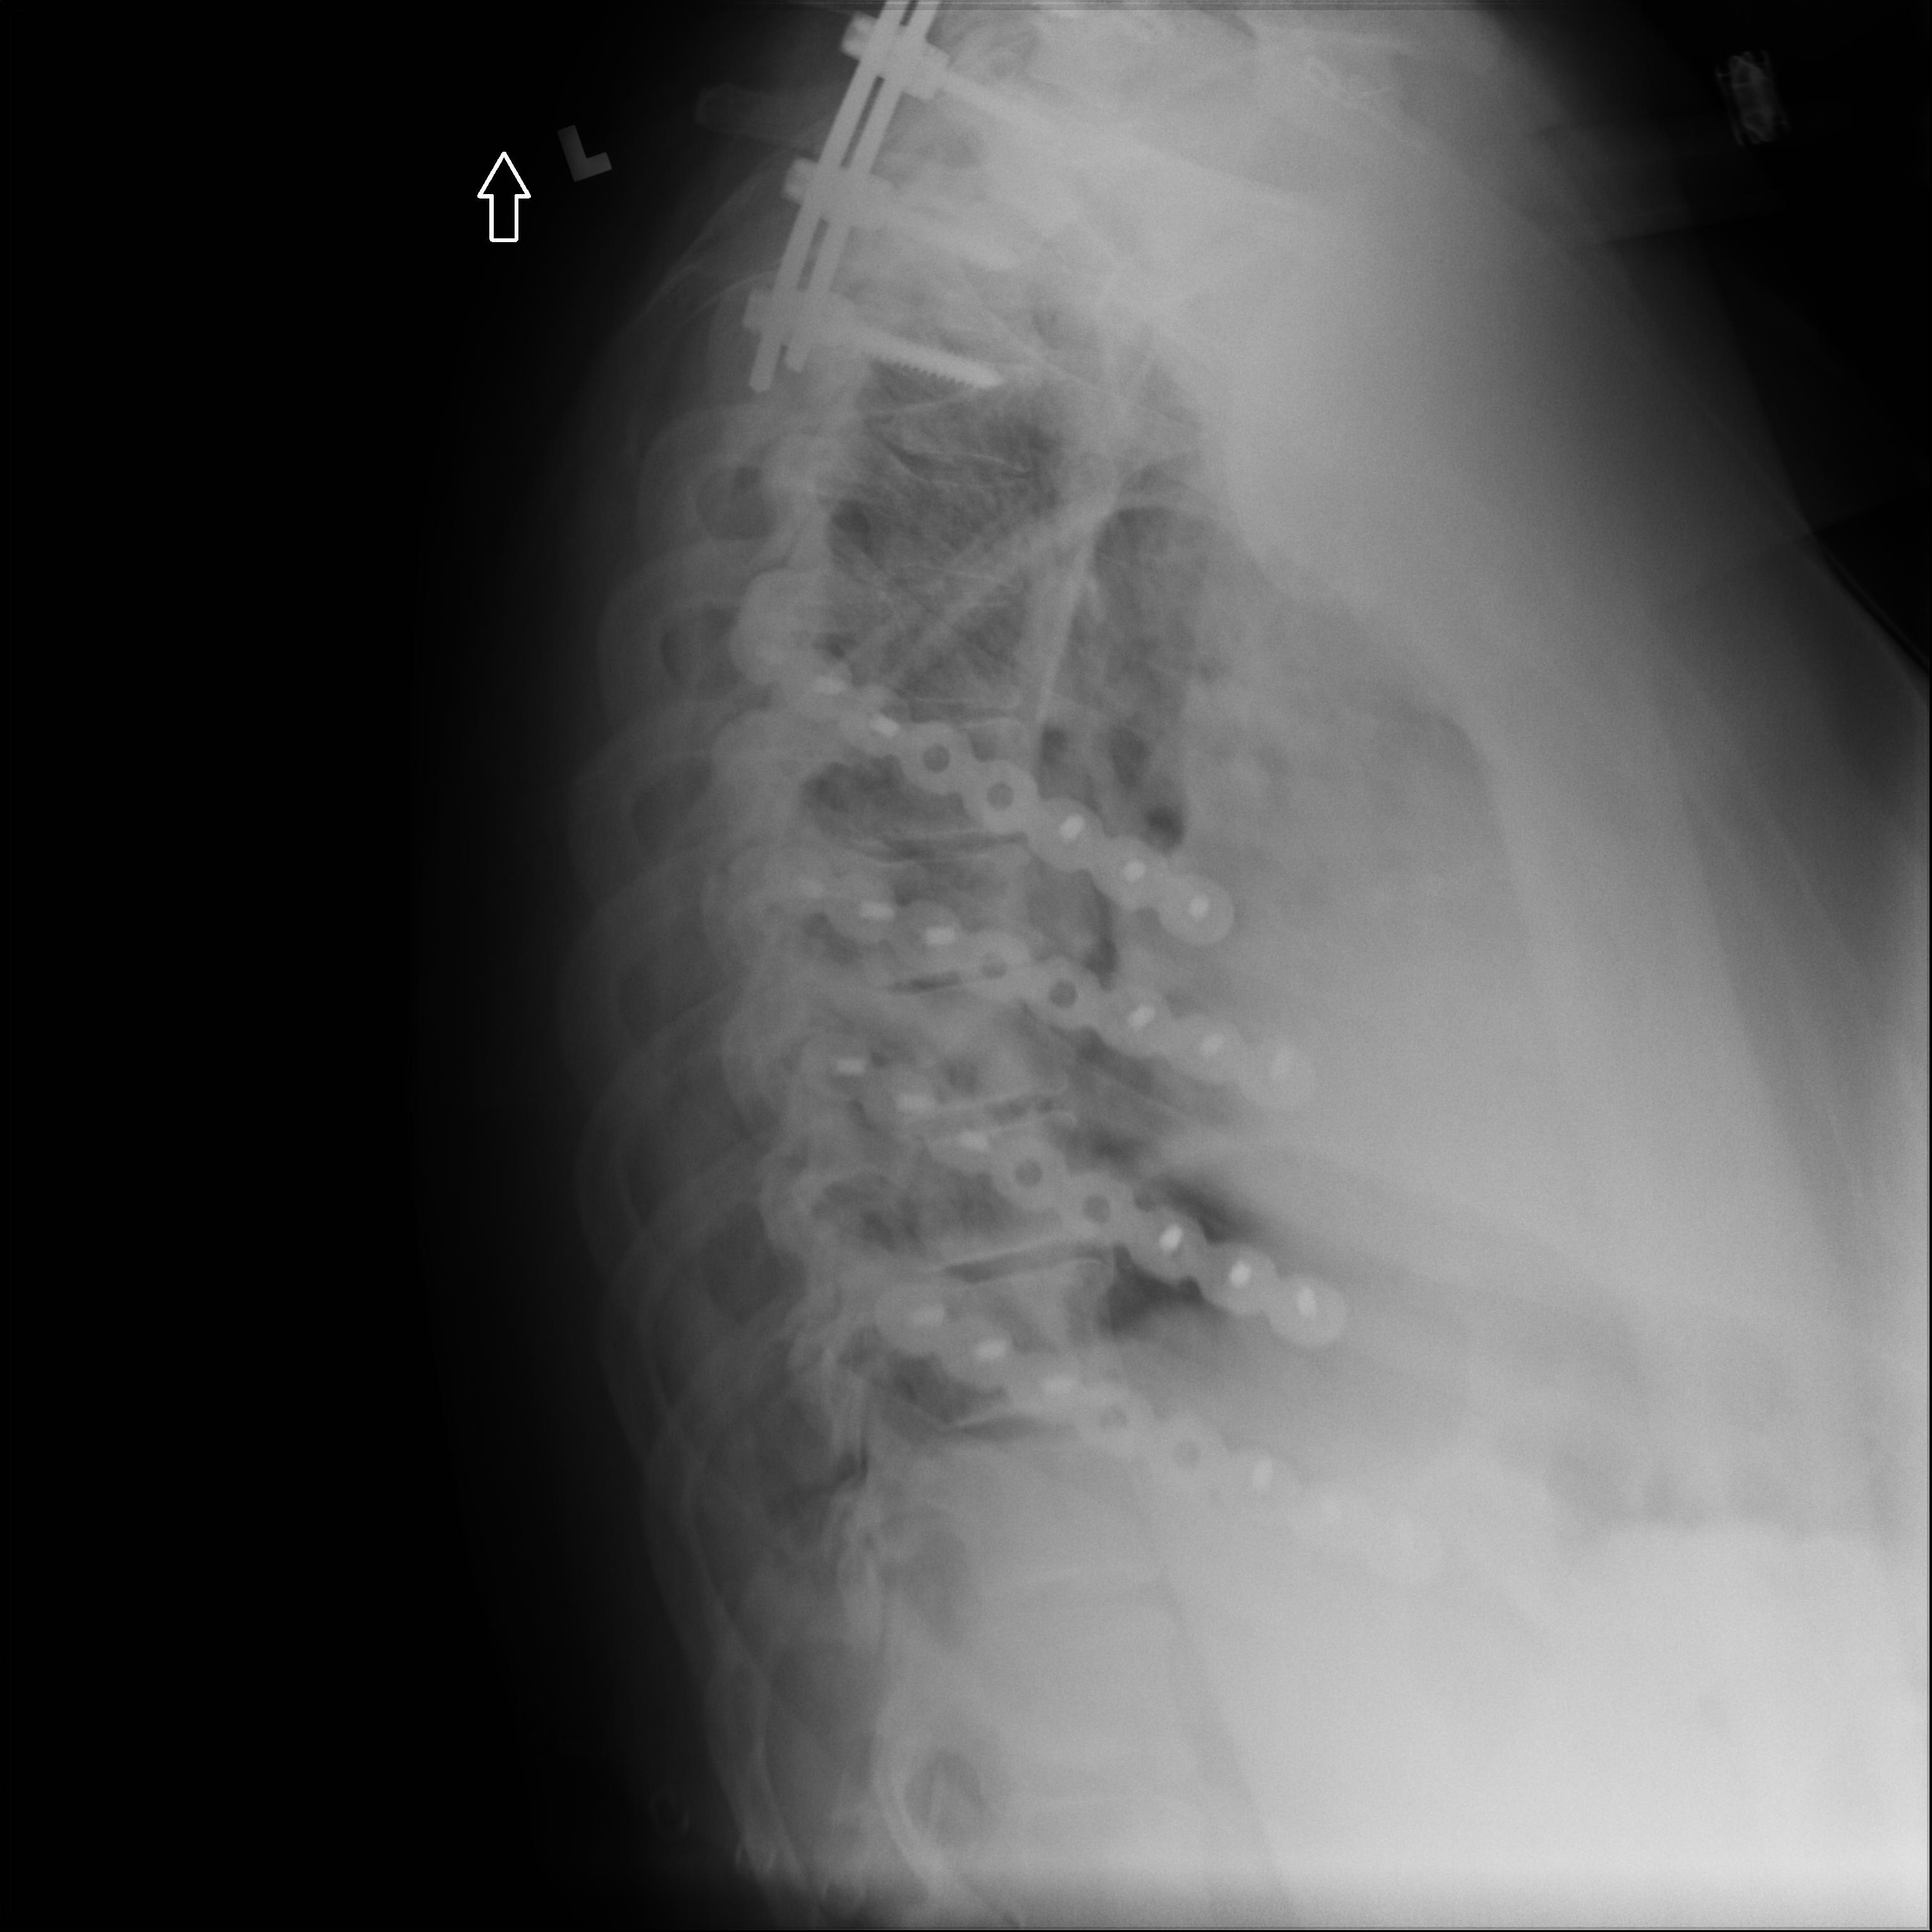
View: LATERAL
Implant manufacturer: medtronic solera